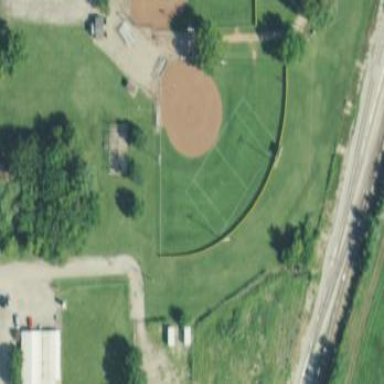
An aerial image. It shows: Baseball pitch for leisure land activities.